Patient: sex F, age 68
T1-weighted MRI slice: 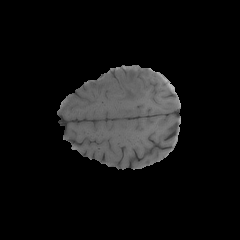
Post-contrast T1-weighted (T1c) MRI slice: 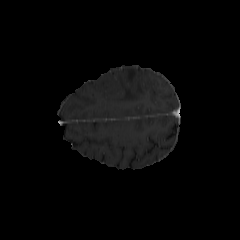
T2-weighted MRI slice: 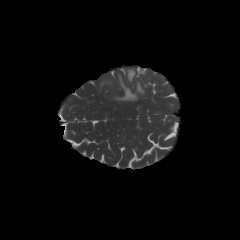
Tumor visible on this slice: yes
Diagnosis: Glioblastoma, IDH-wildtype
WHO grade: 4